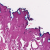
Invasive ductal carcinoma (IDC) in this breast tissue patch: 0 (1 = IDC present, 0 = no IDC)